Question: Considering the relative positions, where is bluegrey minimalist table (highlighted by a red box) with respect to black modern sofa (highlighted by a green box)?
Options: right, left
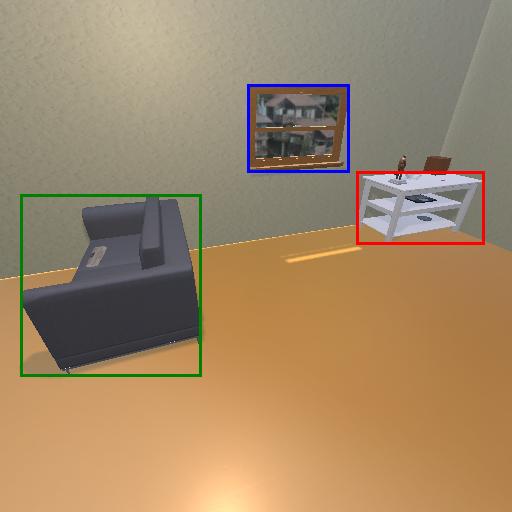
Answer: right